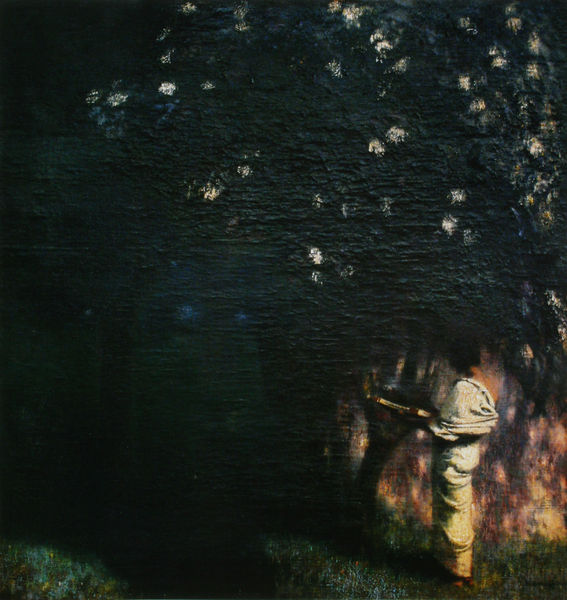
Titel: Ovid
Künstler: Franz von Stuck
Institution: Privatbesitz
Schlagwörter: baum, blau, blätter, dunkel, felsen, feuer, gemälde, hand, kopf, körper, mann, nackt, schatten, umhang, wasser, weiß, baumstämme, bäume, gelb, grün, impressionismus, landschaft, menschen, ocker, see, abend, blumen, braun, frau, grau, hell, hut, licht, lichter, nacht, orange, schwarz, blüten, gras, rot, tuch, weg, wiese, beige, malerei, symbolismus, hemd, hose, falten, kleidung, leinen, mensch, stehen, stein, ärmel, bild, öl, baumstamm, einsamkeit, natur, stamm, busch, einsam, sonne, figur, gewand, stehend, stoff, person, rosa, schulter, traurig, wald, früchte, garten, düster, kette, verlassen, mauer, allee, lila, tag, violett, nacken, romantik, tafel, dunkelblau, monet, dichter, poet, maler, faltenwurf, junge, selbstporträt, tor, waldrand, punkte, abwenden, düsternis, buch, durchblick, brennen, brett, künstler, tupfen, selbstbildnis, malen, mythologie, palette, pinsel, tupfer, farbauftrag, flecken, leben, finsternis, antik, toga, laubwald, sonnenflecken, dickicht, feuerbach, fleckig, tunika, römisch, hode, baumblüte, angekettet, orpheus, anselm, lätter, dinkel, antikes gewand, dicke farbe, lamions, nackte schulter, togs, weissgrün, freuer, h, azm, weiße punkte, sh, kjo35tüfpvw4ä, xd, eatr+lth5ze, ths, hr+gsh, beängstigent